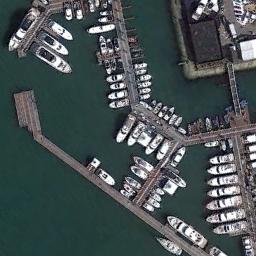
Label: harbor